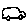
Label: car